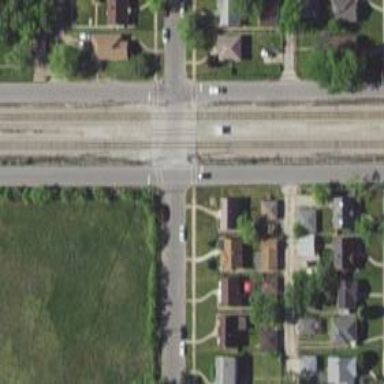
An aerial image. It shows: Railway crossing.